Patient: sex F, age 33
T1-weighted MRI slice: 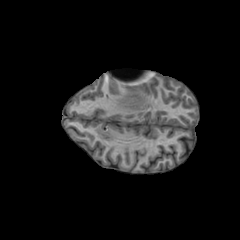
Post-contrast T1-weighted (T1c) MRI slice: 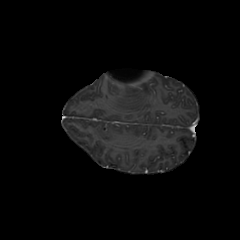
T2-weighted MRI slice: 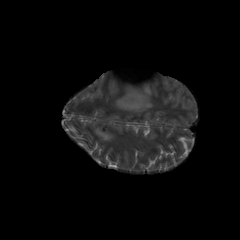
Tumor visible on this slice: yes
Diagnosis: Glioblastoma, IDH-wildtype
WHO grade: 4